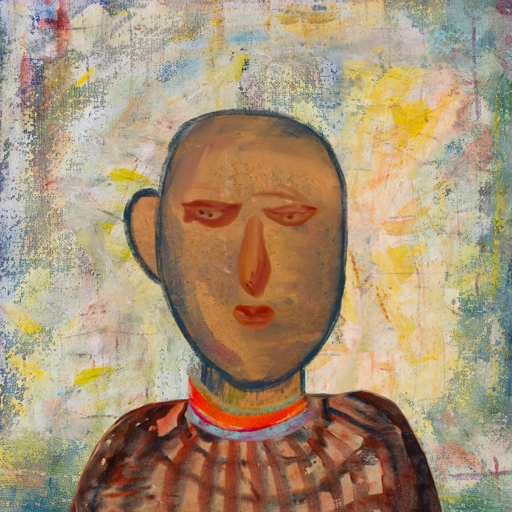
Background: Irani, Head And Neck Front: In_The_Sun, Face Front: Pious_Lady, Bust: Orphan, Hair Front: Blank, Head Accessory: Blank, Second Necklace: Blank, Necklace: Sisters, Baby: Blank